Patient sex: M
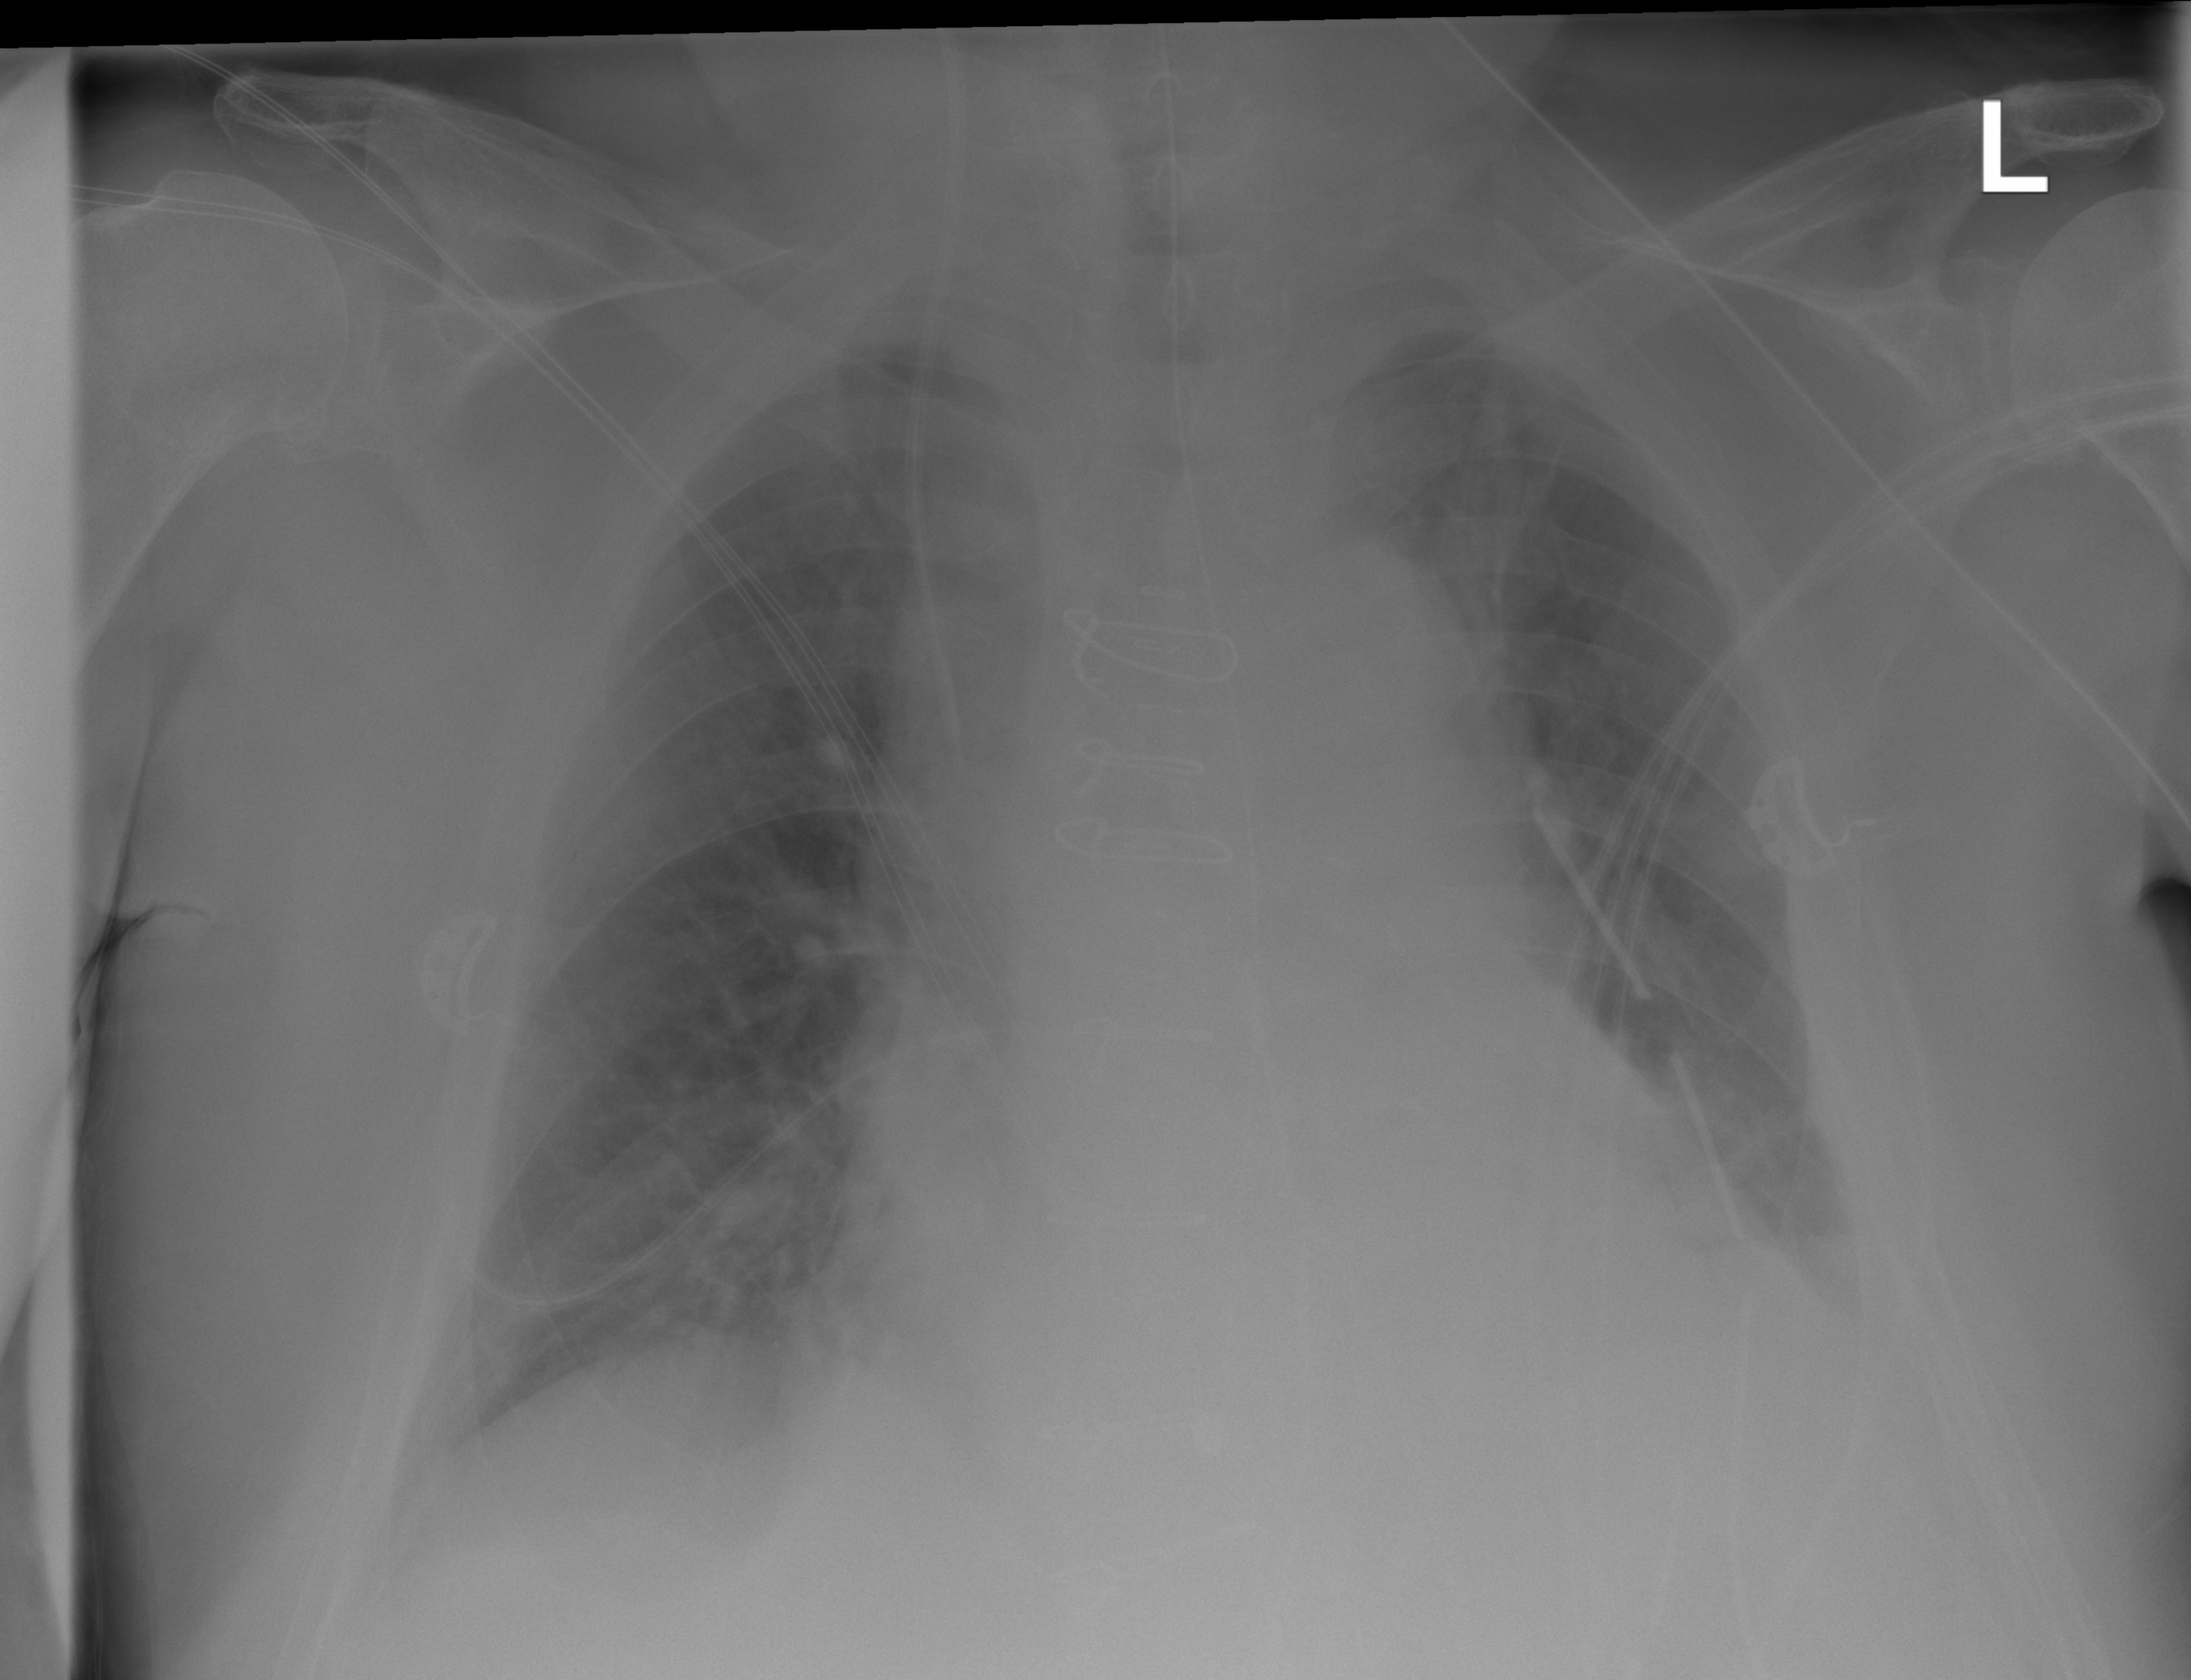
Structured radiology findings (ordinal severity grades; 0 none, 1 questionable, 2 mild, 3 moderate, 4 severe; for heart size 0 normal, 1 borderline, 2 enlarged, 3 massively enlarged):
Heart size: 2
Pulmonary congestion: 2
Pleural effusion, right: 0
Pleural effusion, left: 2
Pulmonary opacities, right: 2
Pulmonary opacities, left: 0
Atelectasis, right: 2
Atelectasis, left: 2